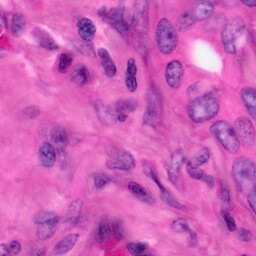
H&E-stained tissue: Pancreatic